Question: I have this Array, and i need all first elements.
I can only read one with this
'''
vc.ArrayListaFotos = [[listaImagens objectAtIndex:(indexPath.row * 3)] valueForKey:@"Caminho"];
'''
But I can't read others first itens inside array 1,2,3...

Can someone help me please ?
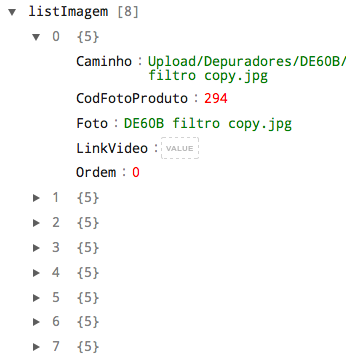
Answer: You are using the wrong reference. You should do that:
'''
NSMutableArray *arrayDeImagensParaOProdutoSelecionado = [NSMutableArray arrayWithObjects:nil];
for (NSArray *tempArray in listaImagens) {
if ([[NSString stringWithFormat:@"%@", [tempArray valueForKey:@"idProduto"]] isEqualToString:[NSString stringWithFormat:@"%@", [[produtos objectAtIndex:(indexPath.row * 3)] valueForKey:@"id"]]]) {
[arrayDeImagensParaOProdutoSelecionado addObject:tempArray];
}
}
'''
Hope it help.